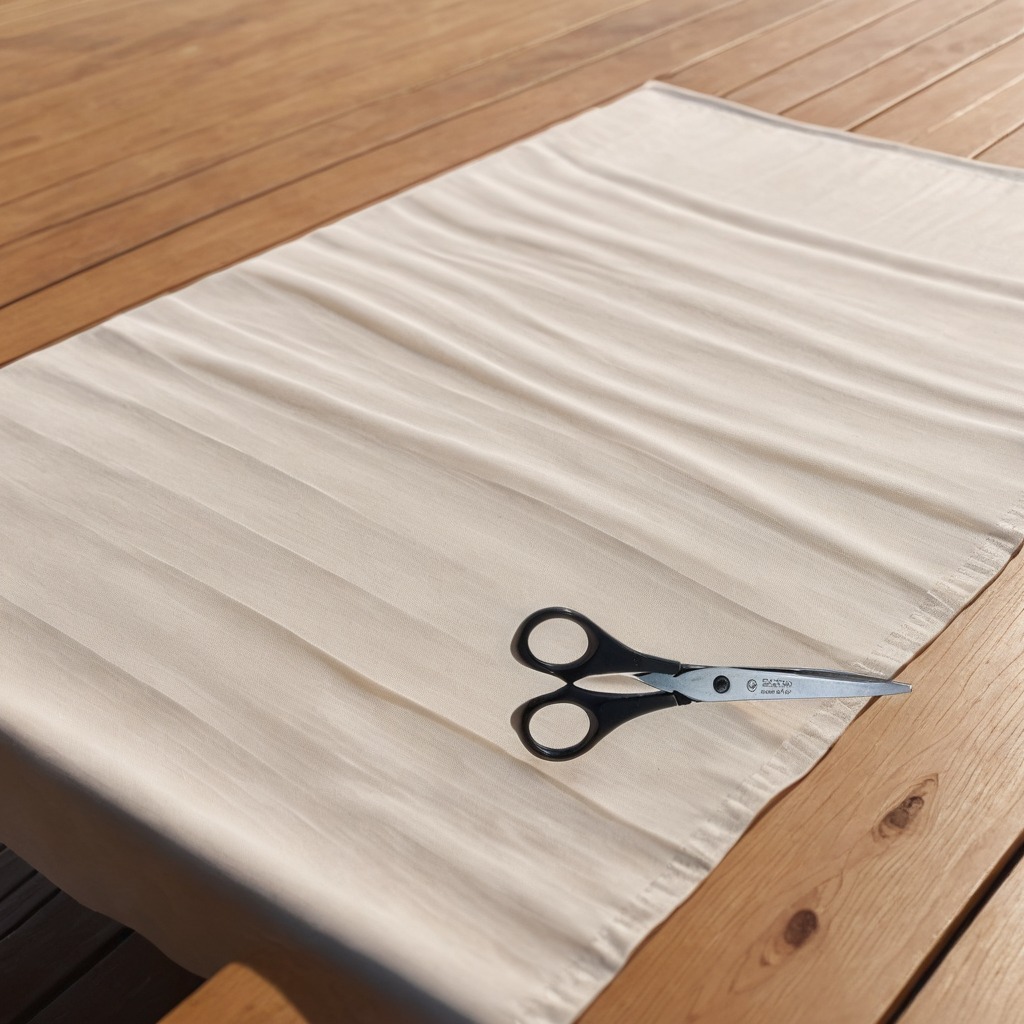
A scissor is lying on a wooden table in an outdoor workshop during daytime bright natural light soft shadows worn but beneath the cloth.